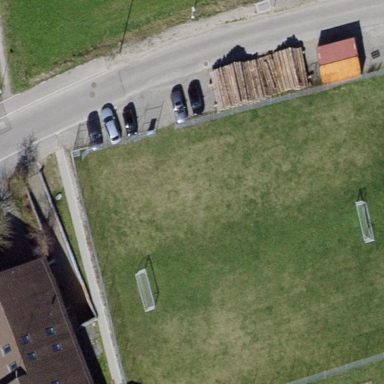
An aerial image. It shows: Clay soccer pitch for leisure sports.